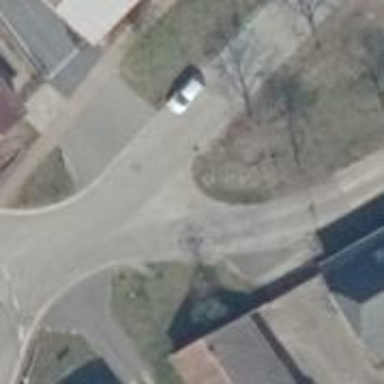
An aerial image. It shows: Emergency access point on the road.